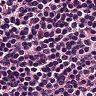
Metastatic tissue present: no